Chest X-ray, PA view. Patient: 21 years old, sex F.
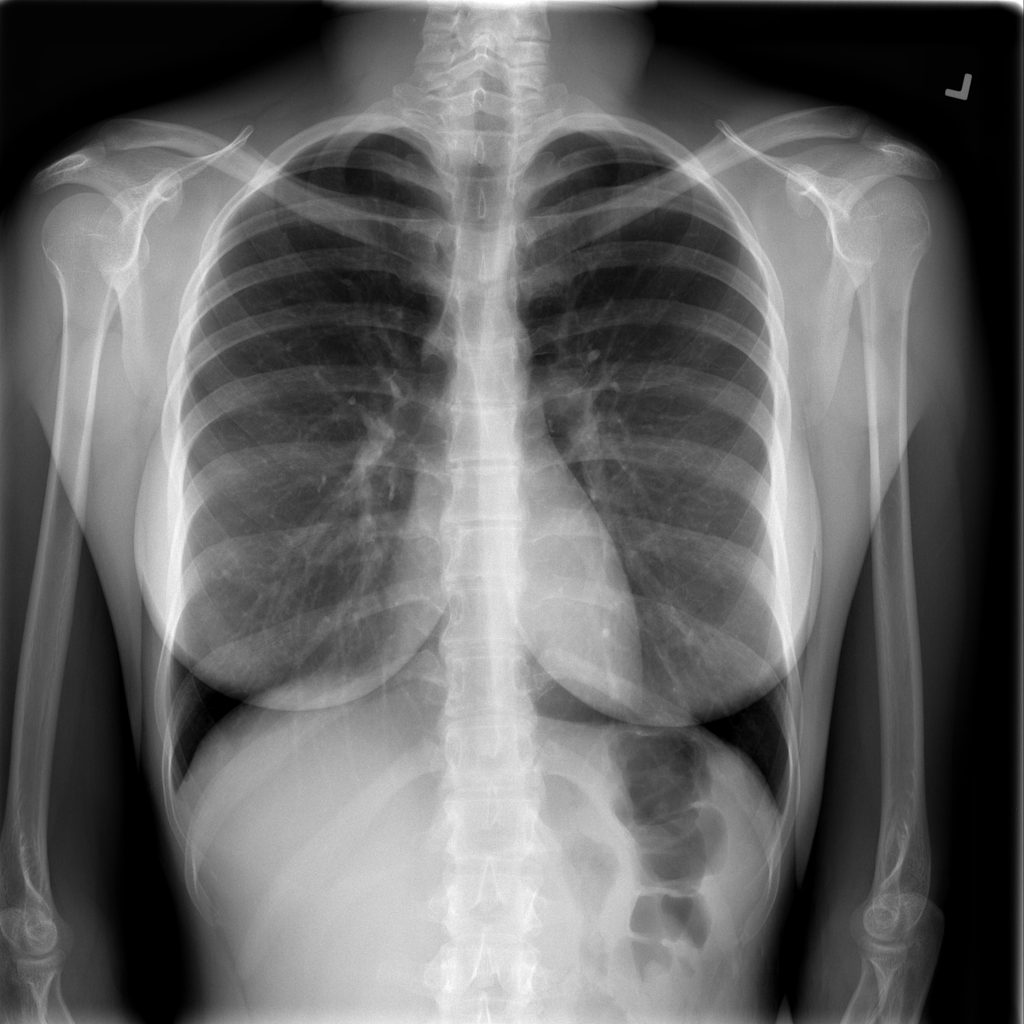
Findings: No Finding